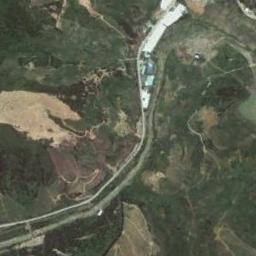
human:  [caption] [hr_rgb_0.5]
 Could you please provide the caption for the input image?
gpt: The river goes through trees and grass .

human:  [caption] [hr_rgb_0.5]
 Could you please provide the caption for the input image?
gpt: The river is surrounded by trees .

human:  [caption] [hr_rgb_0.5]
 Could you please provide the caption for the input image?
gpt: A curved, Green river with small islands on both sides of the bank, With green and tan mixed on both sides .

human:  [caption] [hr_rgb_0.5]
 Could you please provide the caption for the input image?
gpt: The dark green river goes through the mountainous area covered with some vegetation .

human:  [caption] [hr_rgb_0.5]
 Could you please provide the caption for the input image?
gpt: There are some green forests and meadows near the river .